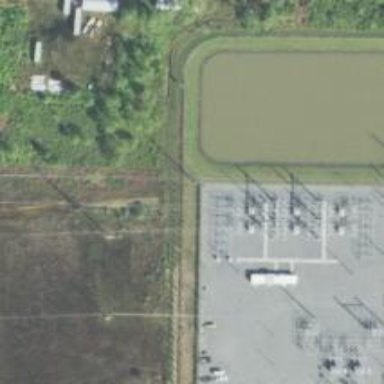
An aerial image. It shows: Switch for power supply.